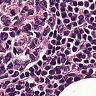
Metastatic tissue present: no